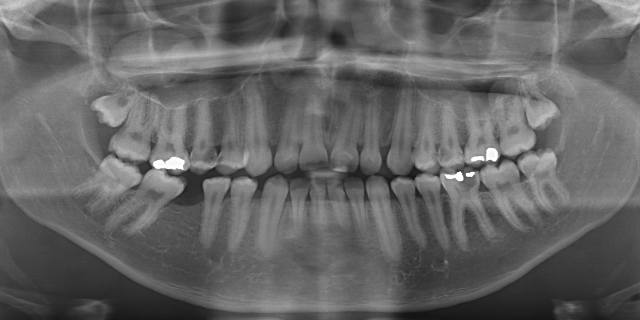
adult